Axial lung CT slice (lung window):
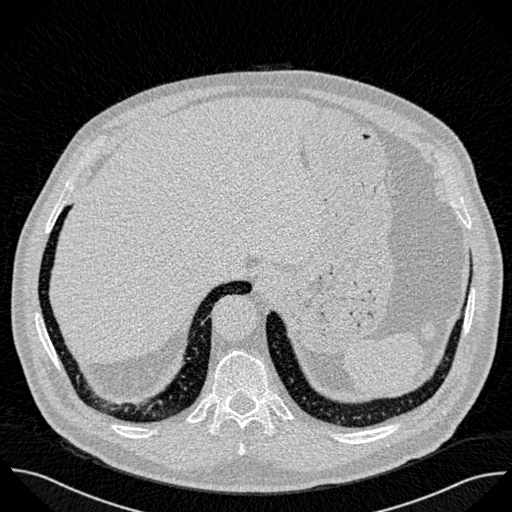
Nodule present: no